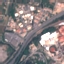
Land use / land cover class: Highway